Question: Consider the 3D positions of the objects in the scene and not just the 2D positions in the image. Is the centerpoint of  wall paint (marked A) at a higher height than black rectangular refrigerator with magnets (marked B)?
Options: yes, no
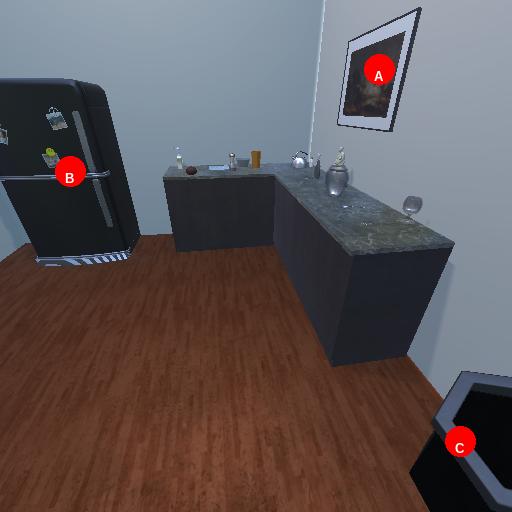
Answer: yes